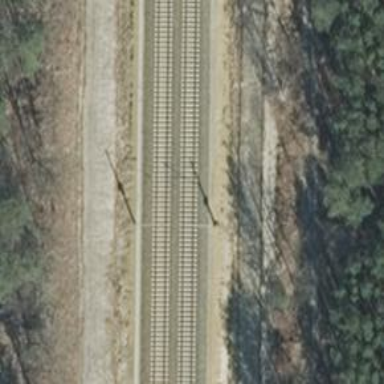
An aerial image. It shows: Milestone along the railway with catenary mast.